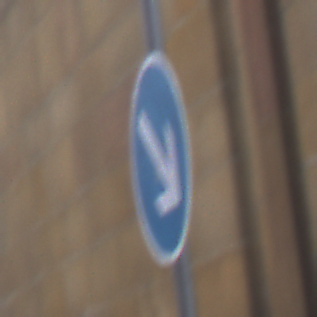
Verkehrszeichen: VorgeschriebeneVorbeifahrtRechts
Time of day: Midday
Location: Outdoor (Urban)
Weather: Overcast
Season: NotSpecified
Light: Natural